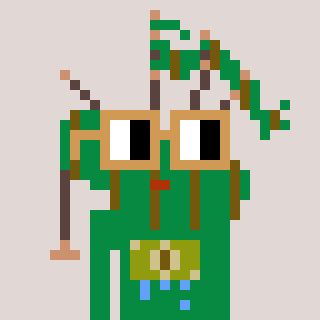
a pixel art character with square brown glasses, a bagpipe-shaped head and a green-colored body on a warm background